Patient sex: F
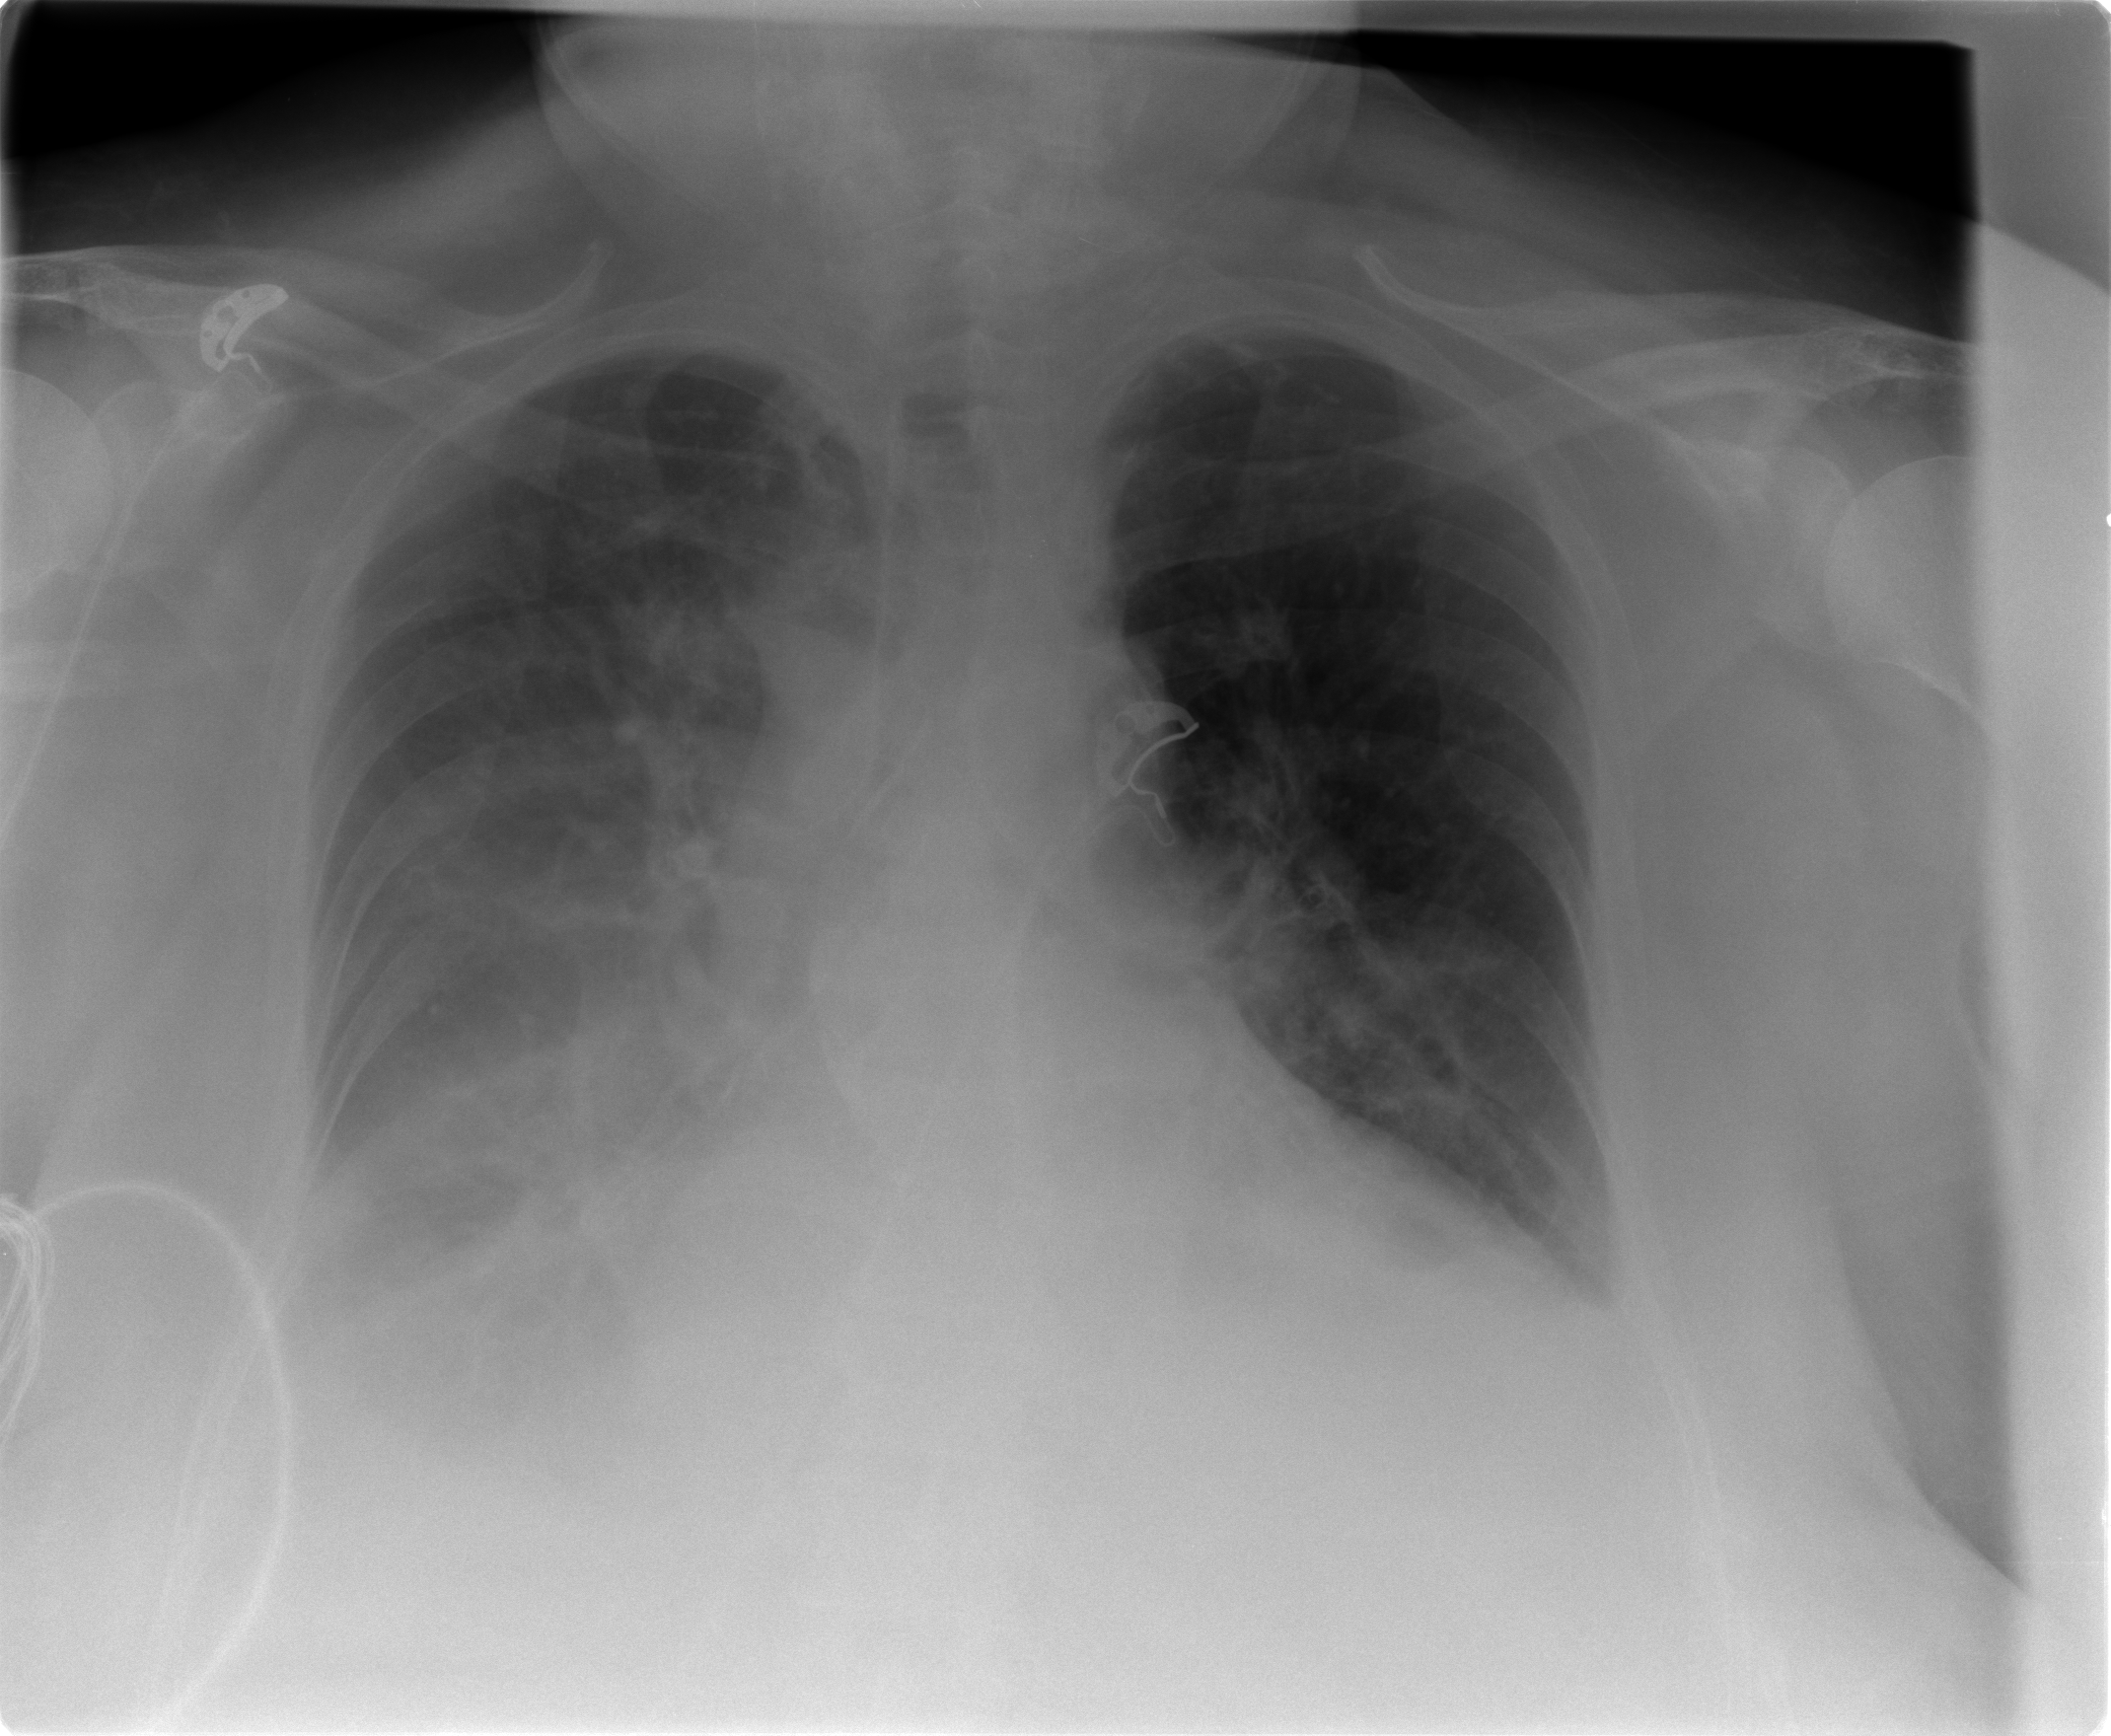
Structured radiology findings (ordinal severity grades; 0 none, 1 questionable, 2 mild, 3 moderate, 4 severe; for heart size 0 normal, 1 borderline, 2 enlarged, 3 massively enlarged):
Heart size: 2
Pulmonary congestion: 2
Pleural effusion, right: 3
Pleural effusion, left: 2
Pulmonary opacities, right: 0
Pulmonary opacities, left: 0
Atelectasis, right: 2
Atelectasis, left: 2